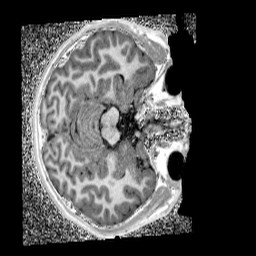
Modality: UNIT1_denoised
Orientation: axial
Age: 12
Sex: male
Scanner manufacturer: siemens
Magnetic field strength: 3 T
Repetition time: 4 s
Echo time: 0.00299 s